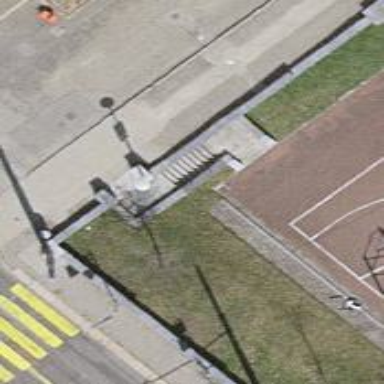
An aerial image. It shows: Set of steps made of paving stones.